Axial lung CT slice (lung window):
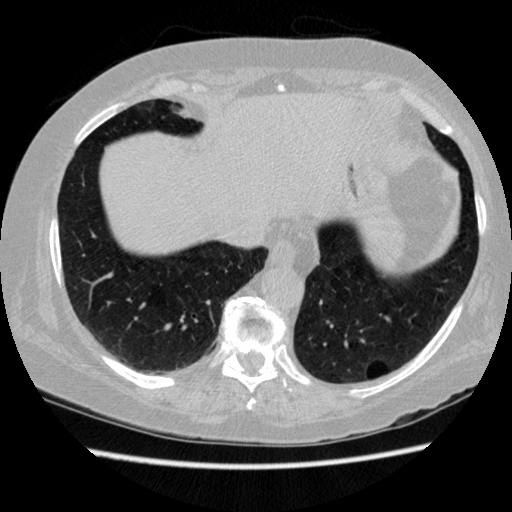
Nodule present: no